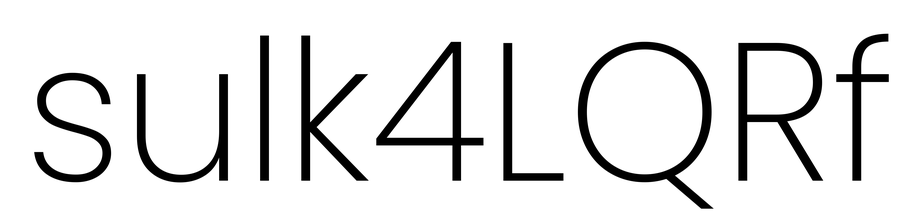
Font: Poppins-ExtraLight